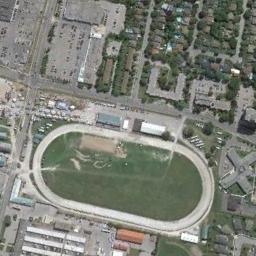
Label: ground_track_field